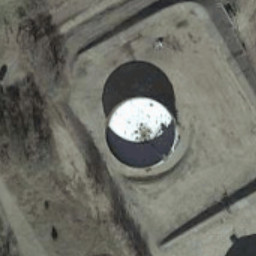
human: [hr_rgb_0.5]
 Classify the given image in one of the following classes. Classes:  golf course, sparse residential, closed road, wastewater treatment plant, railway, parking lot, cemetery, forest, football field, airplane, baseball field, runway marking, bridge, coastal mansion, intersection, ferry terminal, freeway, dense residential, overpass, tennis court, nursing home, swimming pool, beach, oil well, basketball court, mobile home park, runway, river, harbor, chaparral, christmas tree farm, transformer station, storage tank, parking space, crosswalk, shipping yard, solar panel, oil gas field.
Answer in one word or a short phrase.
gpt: storage tank